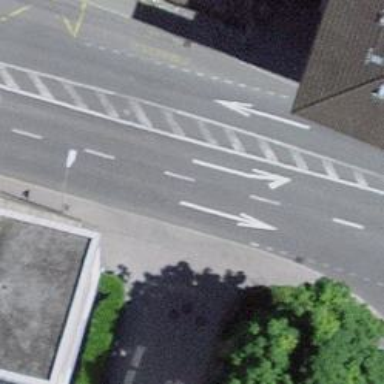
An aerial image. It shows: Set of steps on the road.